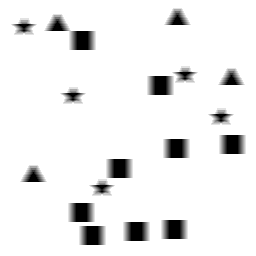
Squares: 9
Triangles: 4
Stars: 5
Total shapes: 18